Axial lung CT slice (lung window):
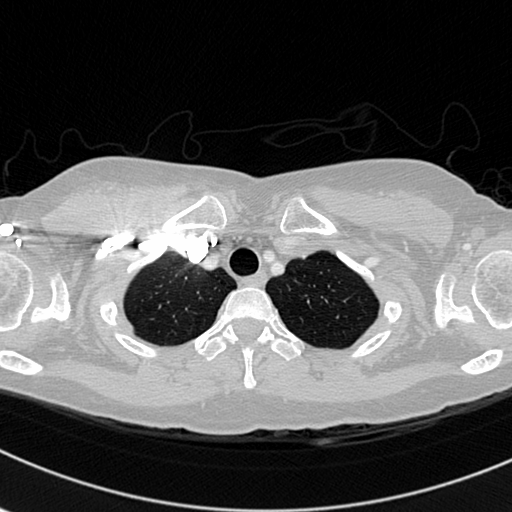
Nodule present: no